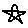
Label: star